Question: I am trying to write a google app script so I can copy a few columns (C and D) from my main report sheet to a different sheet, based on the value of column M if that's equal to 0.
As shown in the pic below:

So I want to copy the "Name" and "Variety" columns into another sheet where the "Germination %" column is 0.
It can be a time based trigger, that runs after every 2 hours or onEdit also. I was trying to make it a script using OnEdit, as shown below:
'''
function onEdit( e ){
var sheetFrom = SpreadsheetApp.getActiveSpreadsheet().getSheetByName("germination");
var sheetTo = SpreadsheetApp.getActiveSpreadsheet().getSheetByName("watering");
var data = sheetFrom.getDataRange().getValues();
var target = new Array();// this is a new array to collect data
for(n=0;n<data.length;++n){ // iterate in the array, row by row
if (data[n][12]=="0"){ // if condition is true copy the whole row to target
target.push(data[n]);// copy the whole row
}//if
}//for
//Paste to another sheet from first cell onwards
sheetTo.getRange(1,1,target.length,2).setValues(target);
}
'''
But I am getting errors on this "Incorrect range width, was 15 but should be 2 (line 25, file "Code")"
Line 25 is "sheetTo.getRange(1,1,target.length,2).setValues(target)"
Thanks in advance.
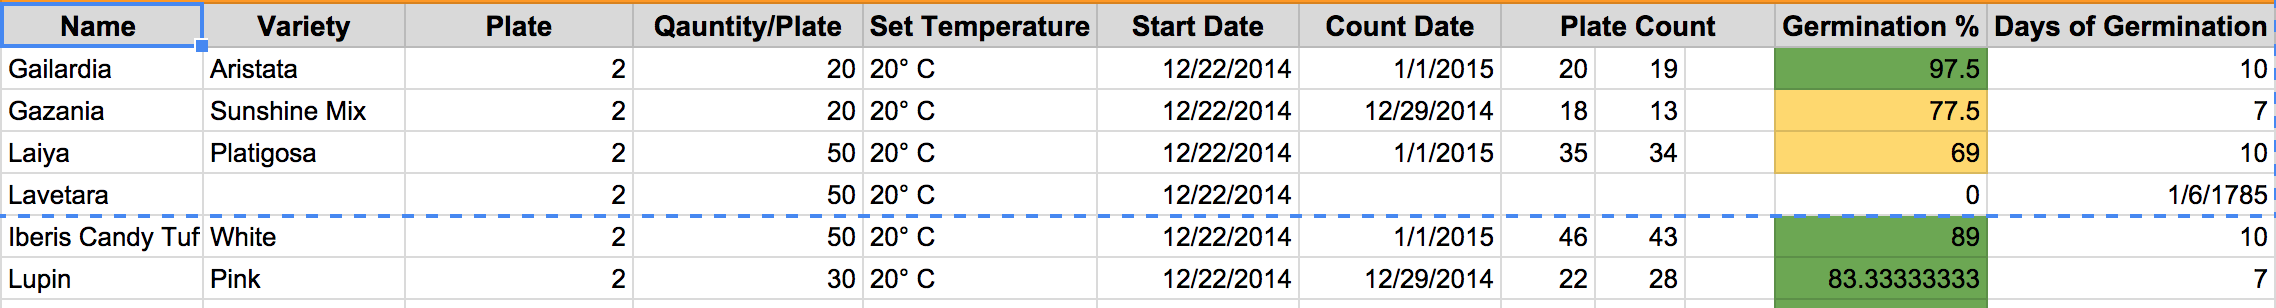
Answer: In the 'getRange(1,1,target.length,2)' method you're specifying it to select only 2 columns, change it to 'getRange(1,1,target.length,target[0].length)' to select the array length of columns.
Update:
To write only the C and D, change the target push() to:
'''
target.push( [[data[n][2], data[n][3]] )
'''